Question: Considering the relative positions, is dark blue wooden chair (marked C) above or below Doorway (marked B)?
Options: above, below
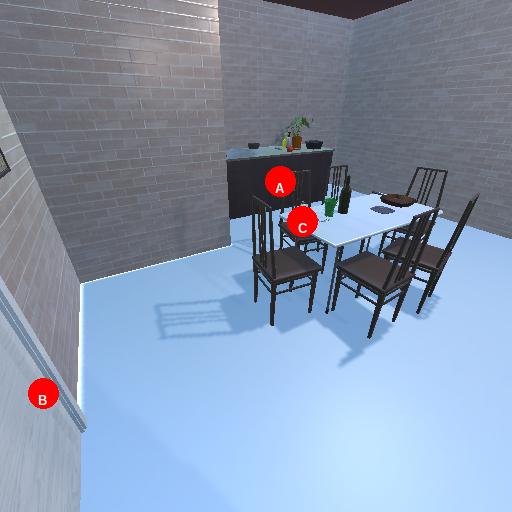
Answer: above